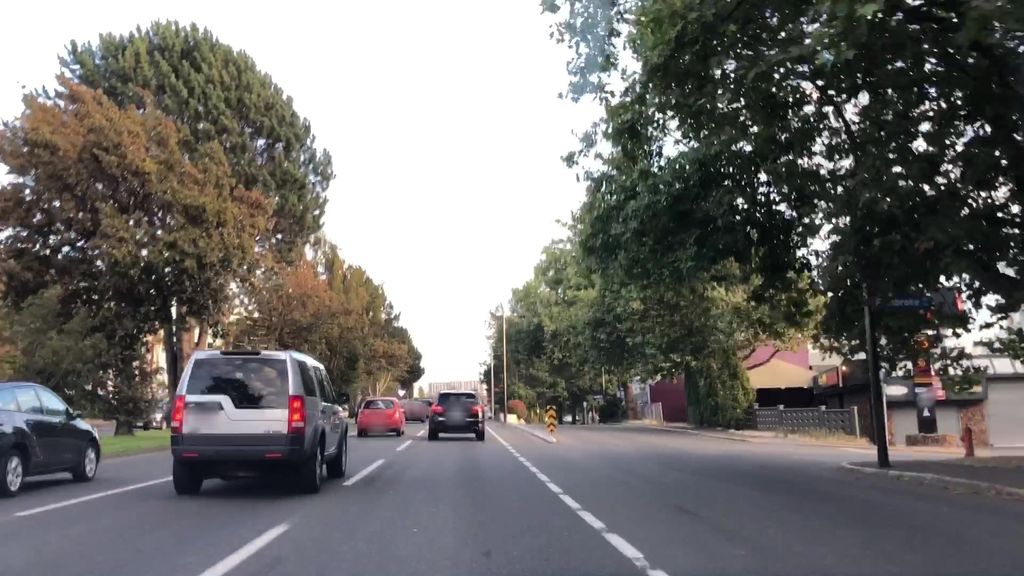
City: victoria